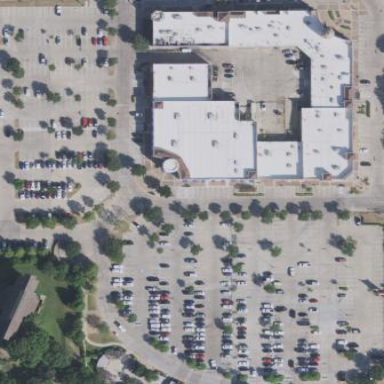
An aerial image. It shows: Retail building.